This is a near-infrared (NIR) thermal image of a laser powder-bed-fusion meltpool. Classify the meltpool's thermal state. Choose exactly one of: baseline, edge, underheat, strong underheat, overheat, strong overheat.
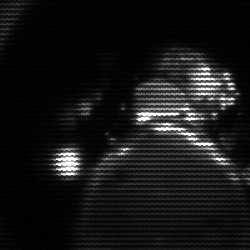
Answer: baseline